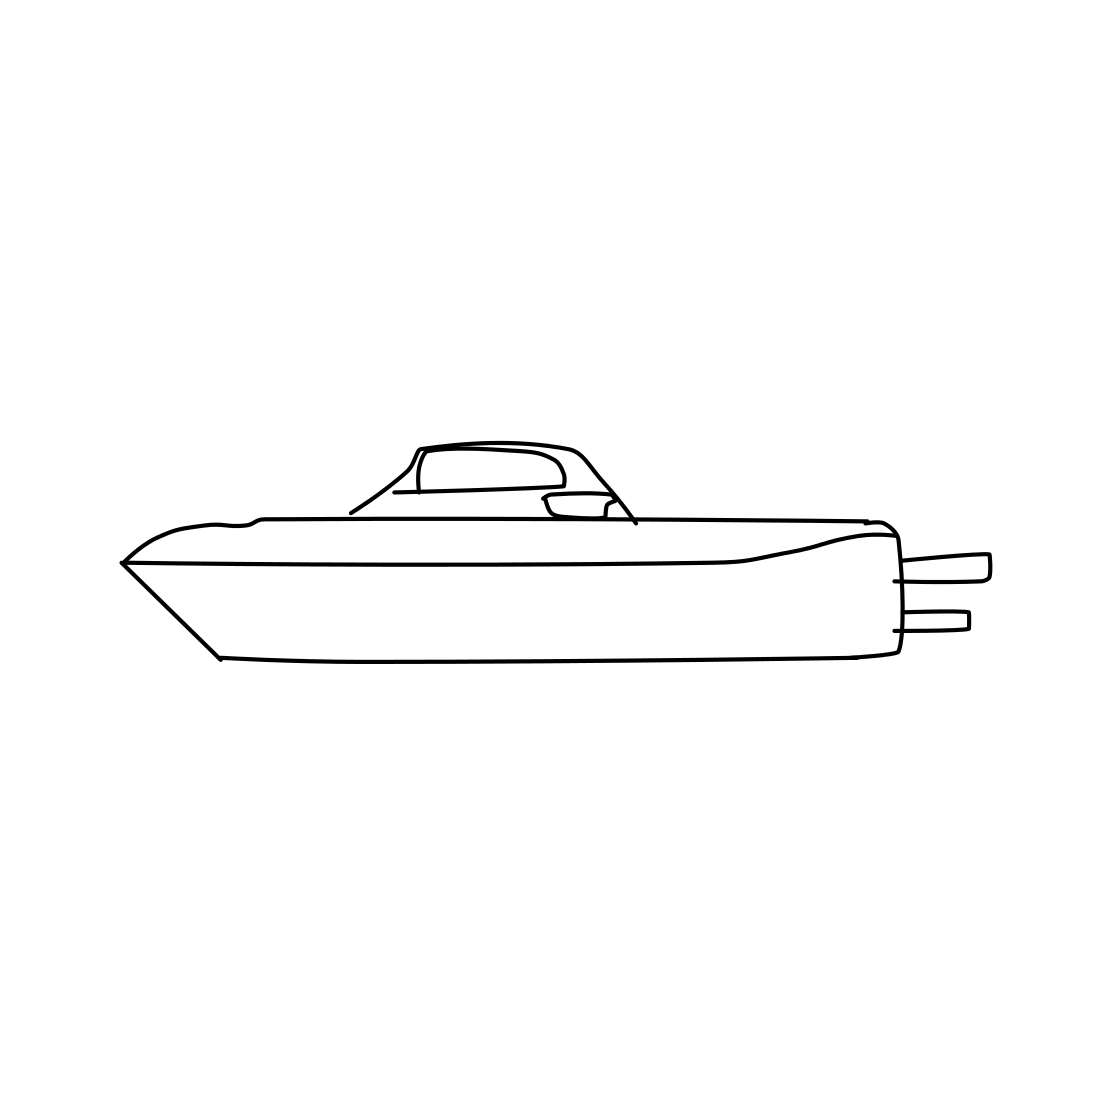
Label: speed-boat